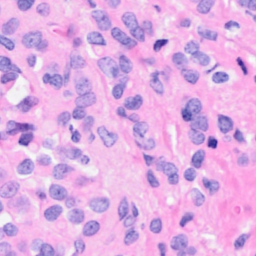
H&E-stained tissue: Breast